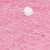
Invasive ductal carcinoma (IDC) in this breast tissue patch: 0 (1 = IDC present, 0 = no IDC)